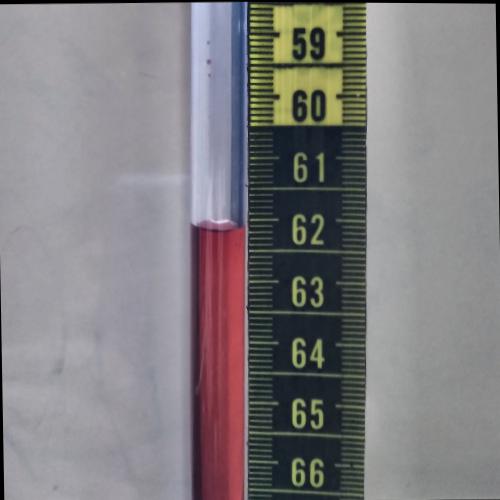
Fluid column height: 62.1 cm